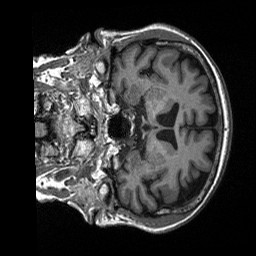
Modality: T1w
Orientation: coronal
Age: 67
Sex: female
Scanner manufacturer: siemens
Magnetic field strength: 3 T
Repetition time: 2.4 s
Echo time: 0.00226 s